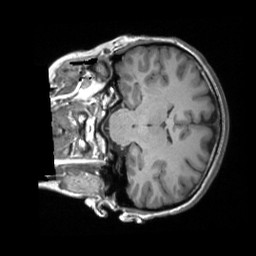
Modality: T1w
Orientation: coronal
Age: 20
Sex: female
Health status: ill
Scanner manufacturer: siemens
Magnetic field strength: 3 T
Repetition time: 1.9 s
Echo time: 0.00247 s